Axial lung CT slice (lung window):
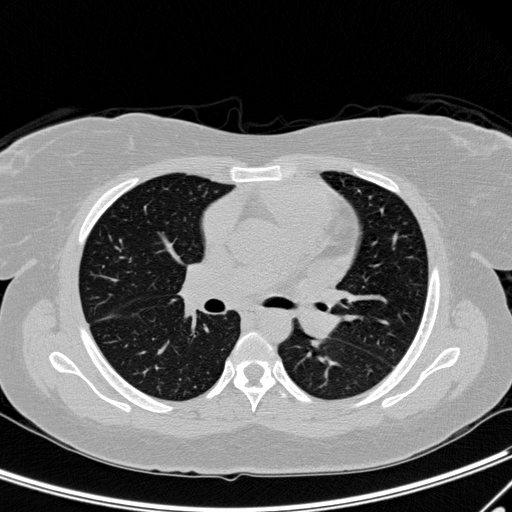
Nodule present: no